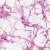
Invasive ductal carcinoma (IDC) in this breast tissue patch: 0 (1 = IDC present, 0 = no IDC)